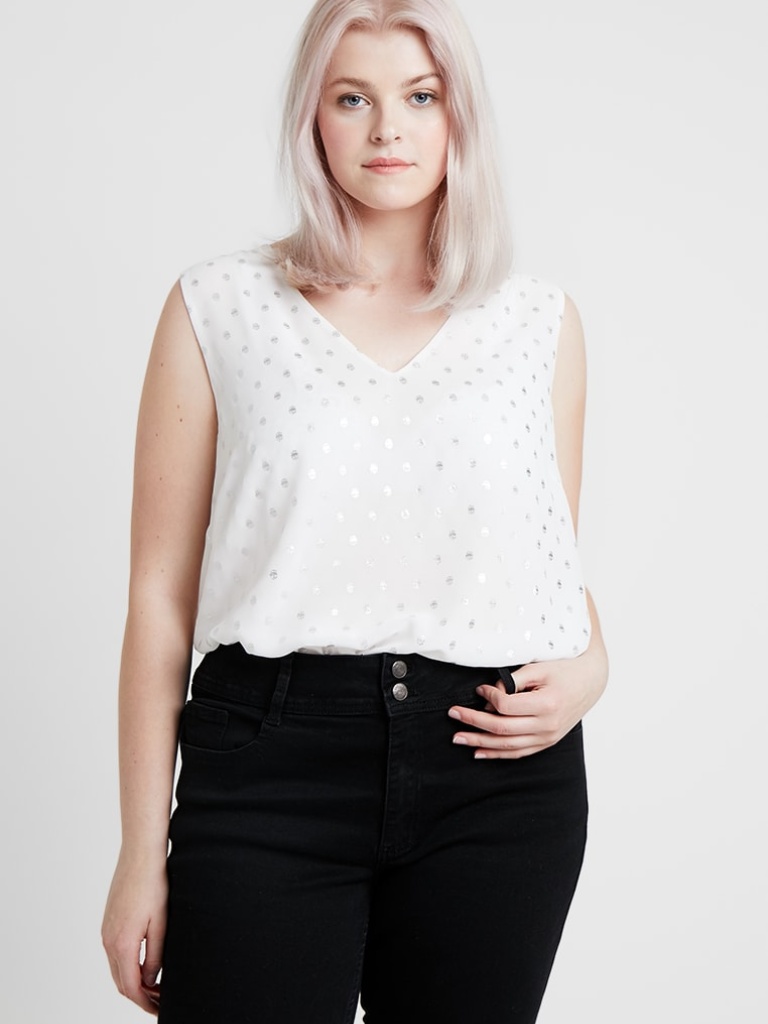
cotton relaxed sleeveless hip length Fully Tucked in v-neck blouse